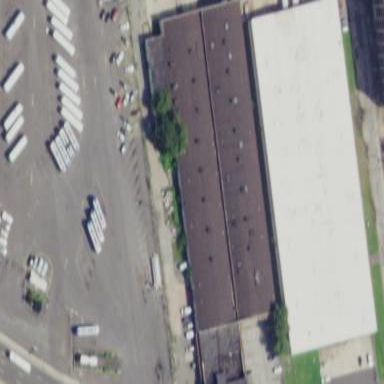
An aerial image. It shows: Storage rental shop.